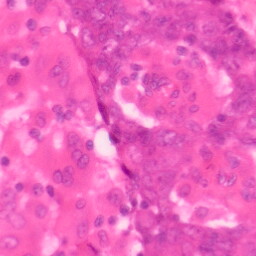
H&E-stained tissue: Colon